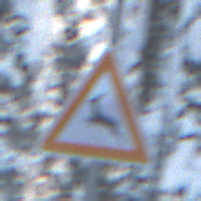
Verkehrszeichen: WildwechselRechts
Umgebung: Outdoor, Nature
Tageszeit: MorningAfternoon
Wetter: Clear
Licht: Natural
Jahreszeit: Winter
Kontrast: LowContrast